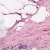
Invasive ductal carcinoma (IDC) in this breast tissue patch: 0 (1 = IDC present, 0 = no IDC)